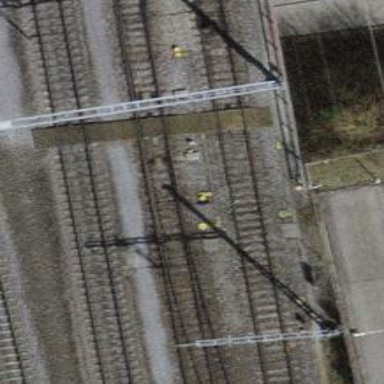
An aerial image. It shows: Railway switch.